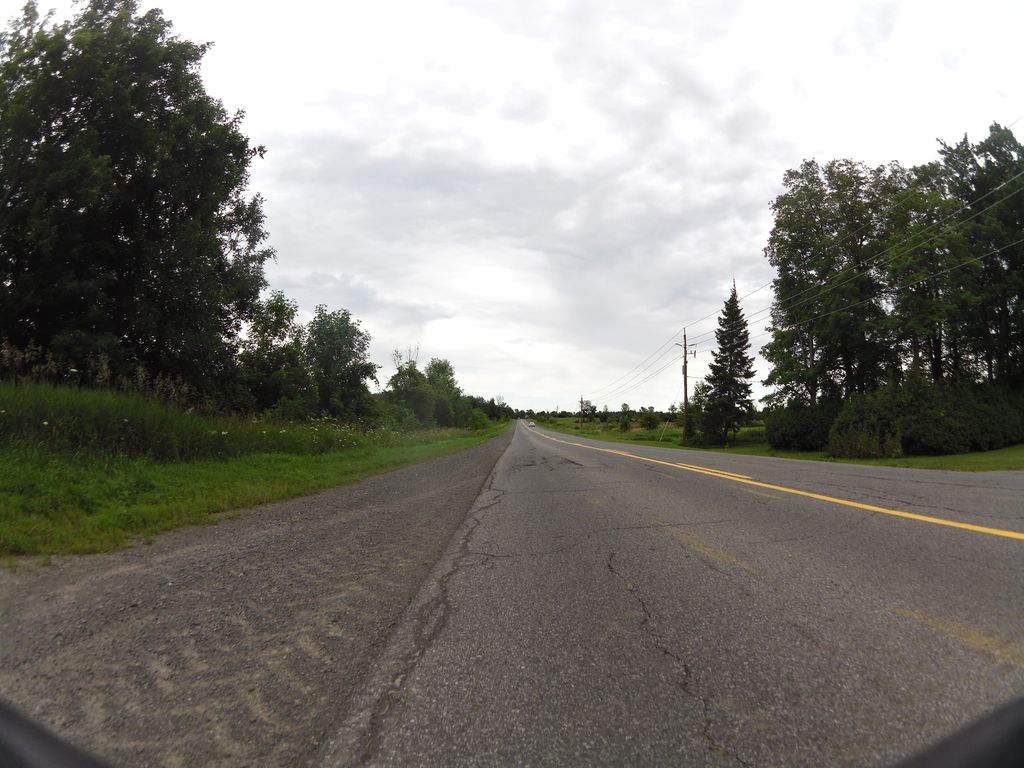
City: ottawa-gatineau